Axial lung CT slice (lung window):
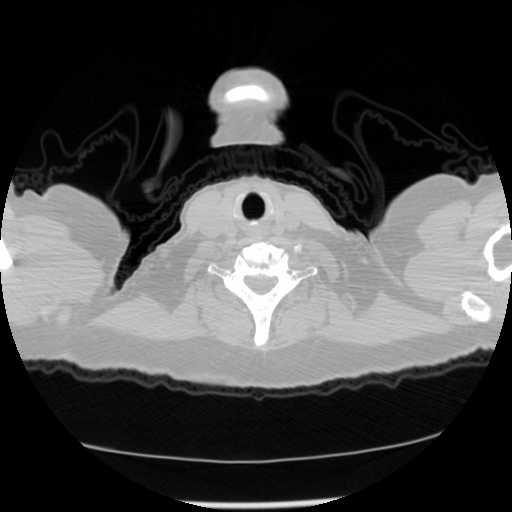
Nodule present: no